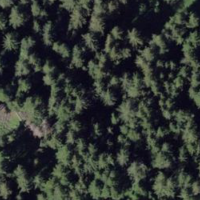
EUNIS habitat code: 43
Species observed at this site:
Geum rivale